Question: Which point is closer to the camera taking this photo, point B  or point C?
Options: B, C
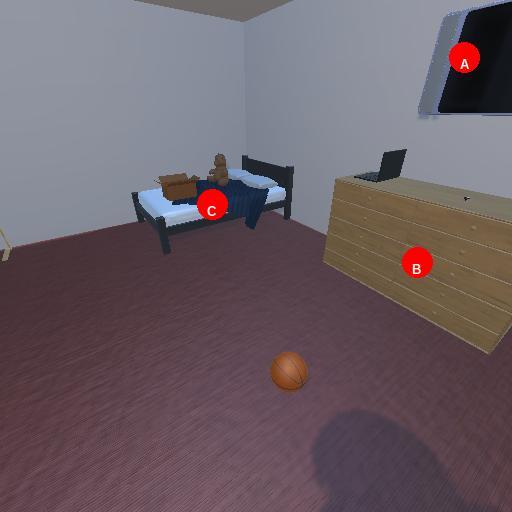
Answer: B